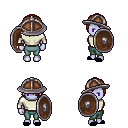
a pixel art fantasy rpg character, female body template, dark elf, purple skin, white long-sleeve shirt, teal pants, brunette bangs hairstyle, chain helm, black slippers, shield, four views (front, back, left, right), 2x2 character sprite sheet, small pixel art, hard edges, no anti-aliasing